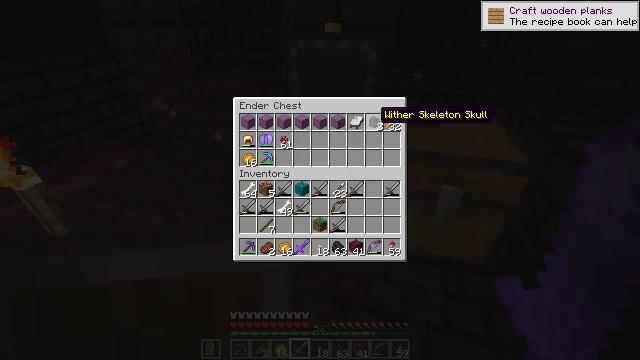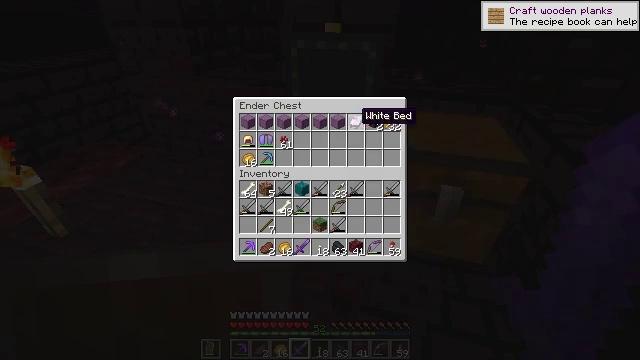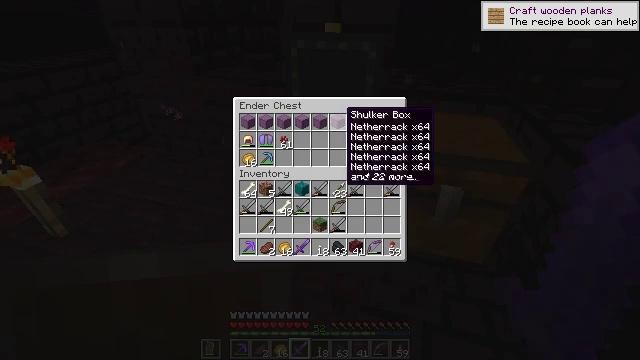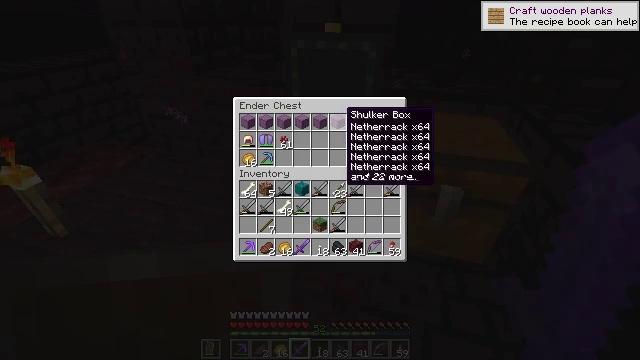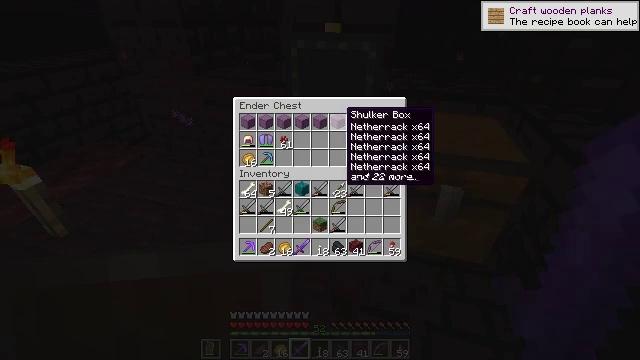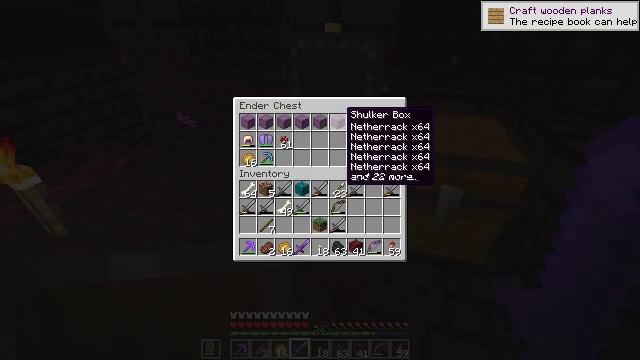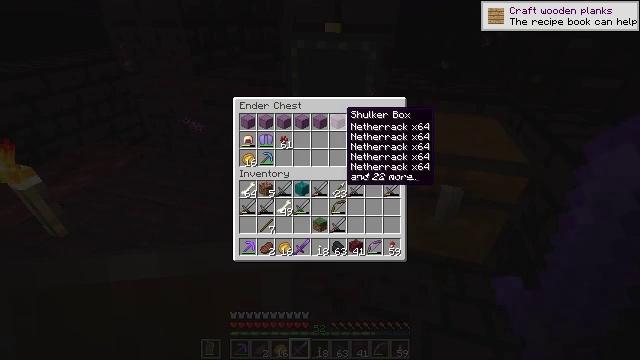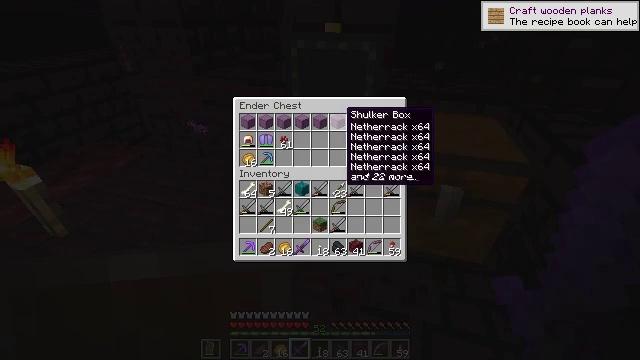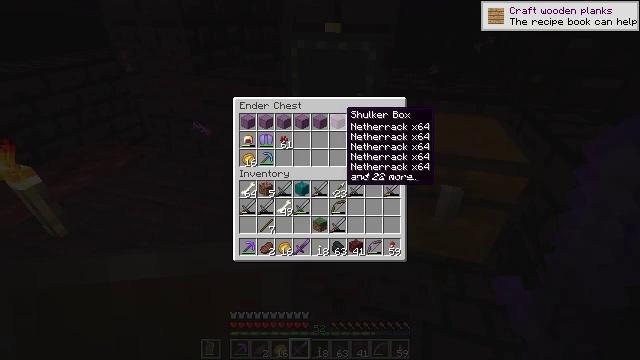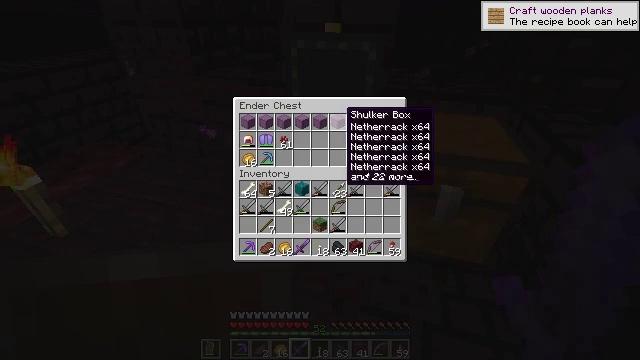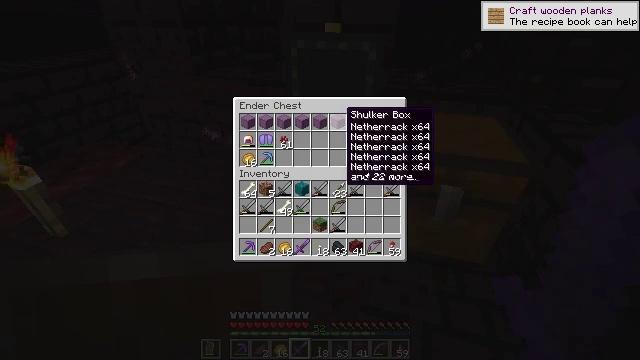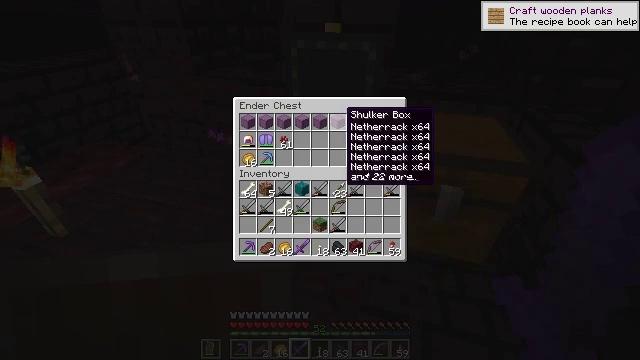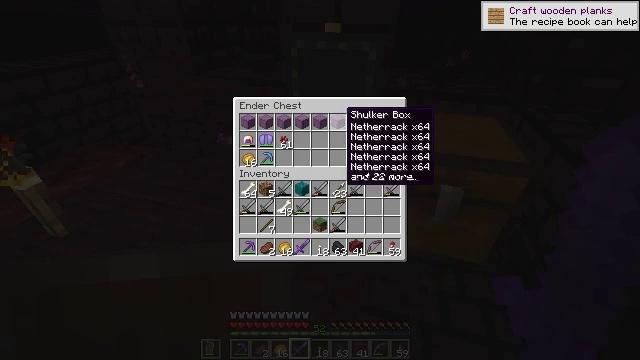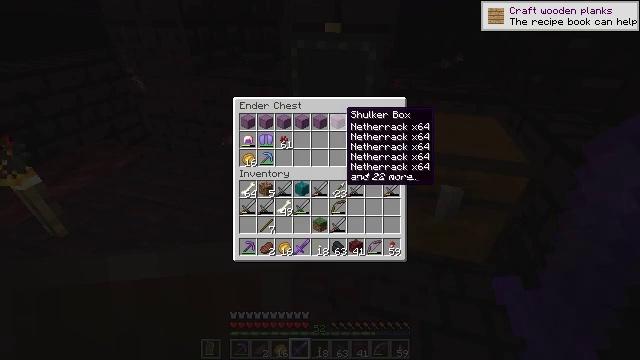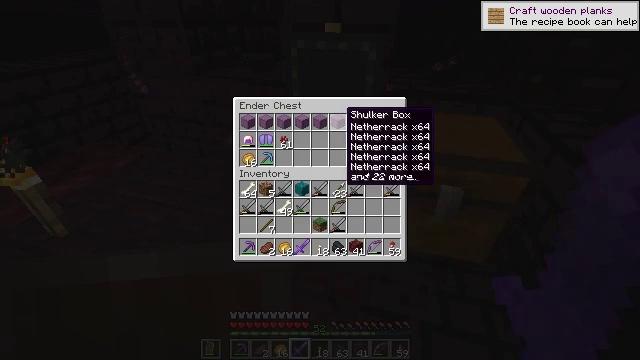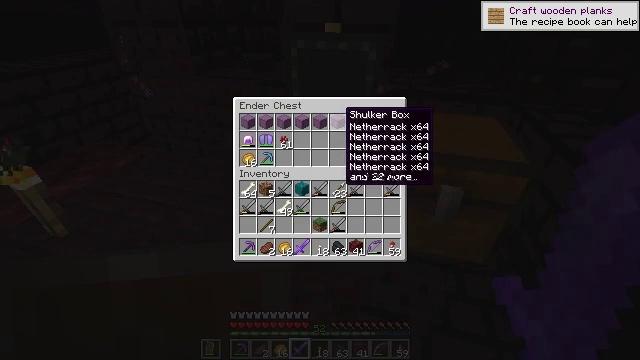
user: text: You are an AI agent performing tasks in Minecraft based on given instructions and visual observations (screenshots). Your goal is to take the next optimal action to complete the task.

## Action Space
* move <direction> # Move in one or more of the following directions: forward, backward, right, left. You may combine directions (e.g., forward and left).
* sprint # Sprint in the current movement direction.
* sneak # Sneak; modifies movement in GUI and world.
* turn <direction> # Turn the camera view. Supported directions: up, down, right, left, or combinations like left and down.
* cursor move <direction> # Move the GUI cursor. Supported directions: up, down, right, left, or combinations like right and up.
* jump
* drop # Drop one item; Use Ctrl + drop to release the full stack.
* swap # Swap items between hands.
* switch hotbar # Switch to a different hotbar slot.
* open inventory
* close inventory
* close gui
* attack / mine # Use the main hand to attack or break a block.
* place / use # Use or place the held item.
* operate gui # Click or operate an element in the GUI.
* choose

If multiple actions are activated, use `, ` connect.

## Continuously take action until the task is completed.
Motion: motion action
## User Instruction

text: Combat the magma cube.
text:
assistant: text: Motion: open gui
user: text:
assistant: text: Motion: cursor move left
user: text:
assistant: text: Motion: no_op
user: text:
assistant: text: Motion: no_op
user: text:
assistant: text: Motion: no_op
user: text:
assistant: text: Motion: no_op
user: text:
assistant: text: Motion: no_op
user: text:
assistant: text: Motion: no_op
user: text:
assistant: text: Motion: no_op
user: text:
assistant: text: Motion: no_op
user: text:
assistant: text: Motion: no_op
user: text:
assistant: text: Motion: no_op
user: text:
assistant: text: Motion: no_op
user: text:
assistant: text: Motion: no_op
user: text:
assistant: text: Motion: no_op
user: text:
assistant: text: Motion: no_op
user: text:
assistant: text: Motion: no_op
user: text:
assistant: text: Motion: cursor move down
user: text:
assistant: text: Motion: cursor move down
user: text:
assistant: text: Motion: no_op
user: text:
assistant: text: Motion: no_op
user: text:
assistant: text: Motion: no_op
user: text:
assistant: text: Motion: no_op
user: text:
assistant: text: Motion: no_op
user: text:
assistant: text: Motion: no_op
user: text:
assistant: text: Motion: no_op
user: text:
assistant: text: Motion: no_op
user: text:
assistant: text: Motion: no_op
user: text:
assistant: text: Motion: no_op
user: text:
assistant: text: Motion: no_op